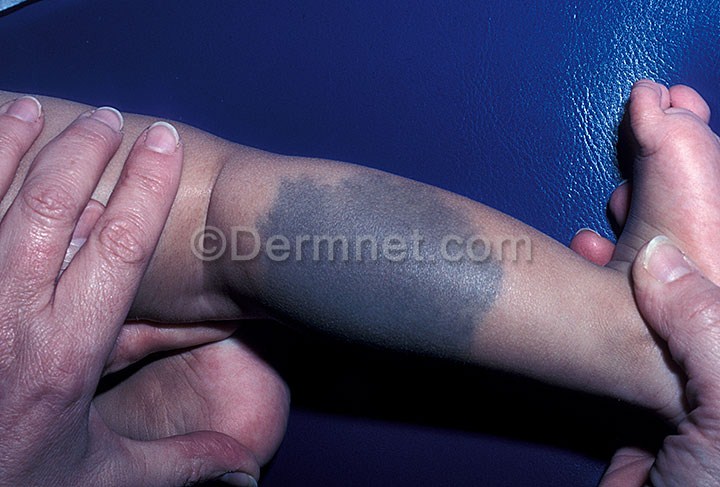
Disease: Melanoma Skin Cancer Nevi and Moles